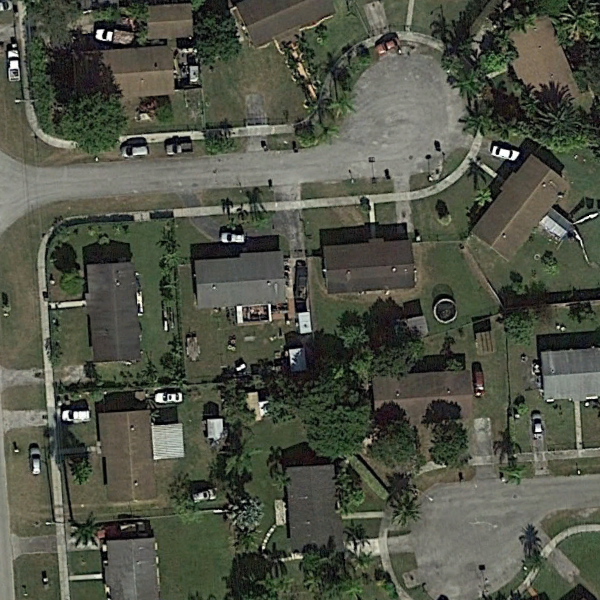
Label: MediumResidential